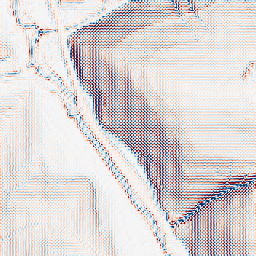
Category: wavelet
Decomposition family: wavelet_dwt
Decomposition parameters: wavelet: haar
level: 2
Upsampling method: linear_exact
Upsampling parameters: scale: 2
Upsampling scale: 2